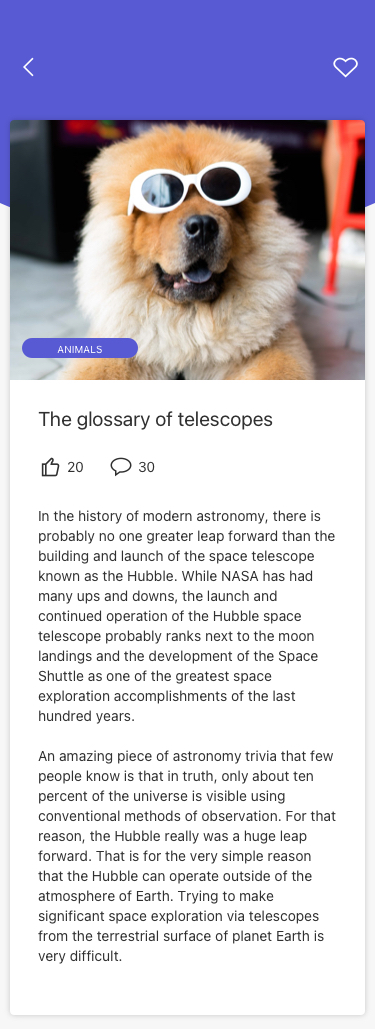
Text in this UI design:
The glossary of telescopes
In the history of modern astronomy, there is probably no one greater leap forward than the building and launch of the space telescope known as the Hubble. While NASA has had many ups and downs, the launch and continued operation of the Hubble space telescope probably ranks next to the moon landings and the development of the Space Shuttle as one of the greatest space exploration accomplishments of the last hundred years.

An amazing piece of astronomy trivia that few people know is that in truth, only about ten percent of the universe is visible using conventional methods of observation. For that reason, the Hubble really was a huge leap forward. That is for the very simple reason that the Hubble can operate outside of the atmosphere of Earth. Trying to make significant space exploration via telescopes from the terrestrial surface of planet Earth is very difficult.
30
20
Animals